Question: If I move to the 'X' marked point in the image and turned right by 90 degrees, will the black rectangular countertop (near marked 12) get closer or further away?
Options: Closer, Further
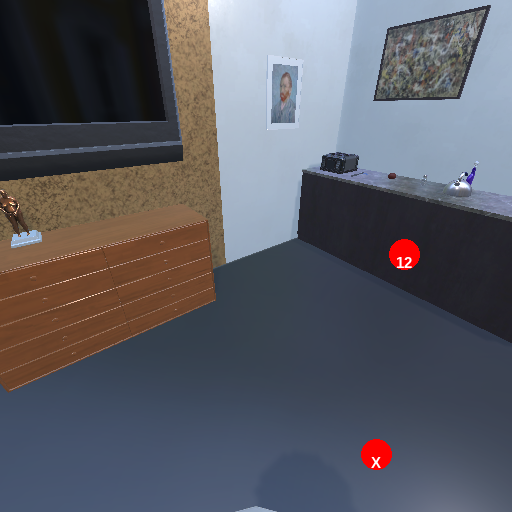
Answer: Closer